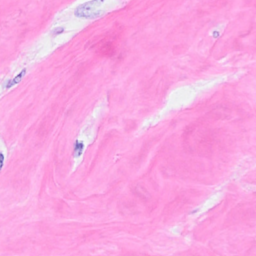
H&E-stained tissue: Breast